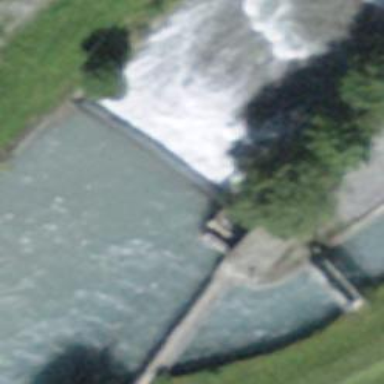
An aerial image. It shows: Weir in waterway.